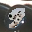
Label: 9